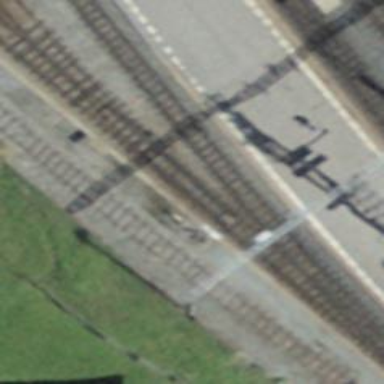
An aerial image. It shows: Narrow-gauge railway siding with electrified contact lines.